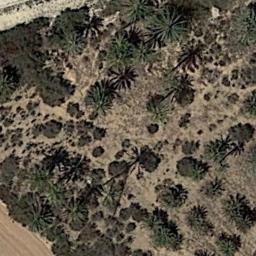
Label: chaparral